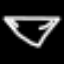
Label: diamond